八年级 · 计数
郑州市某中学举办了“喜迎二十大,永远跟党走,奋进新征程”主题歌唱比赛,并将唱功、台风、现场气氛按如图所示的权重计算最终成绩,九(2)班李雷的得分分别是85分、90分、90分,则他的最终比赛成绩为88分.
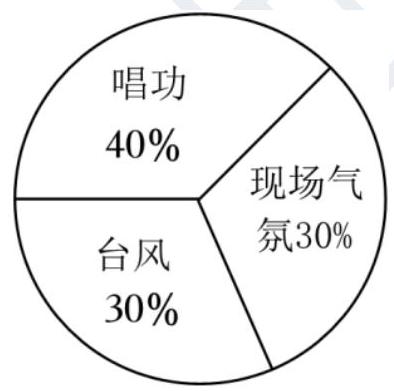
答案: 利用加权平均数按照比例即可求得小曹的最终成绩.【解析】解：李雷的最终成绩是：$85times40%+90times30%+90times30%=88$（分）.故答案为:88.【点睛】本题考查了加权平均数的计算方法,在进行计算的时候注意权的分配,另外还应细心,否则很容易出错.